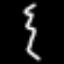
Label: squiggle